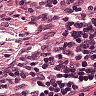
Metastatic tissue present: no